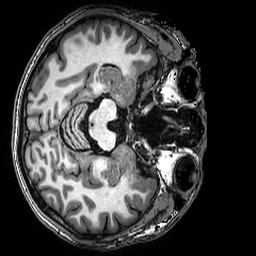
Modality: T1w
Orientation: axial
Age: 29
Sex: male
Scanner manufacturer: philips
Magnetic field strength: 3 T
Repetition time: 0.008069 s
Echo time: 0.003688 s